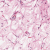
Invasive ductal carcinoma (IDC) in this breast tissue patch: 0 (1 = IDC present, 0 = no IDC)